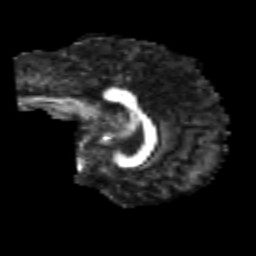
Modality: FA
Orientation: sagittal
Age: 29
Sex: male
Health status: healthy